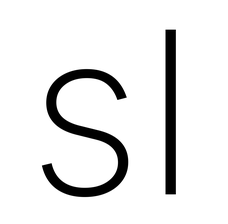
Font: Inter_ExtraLight